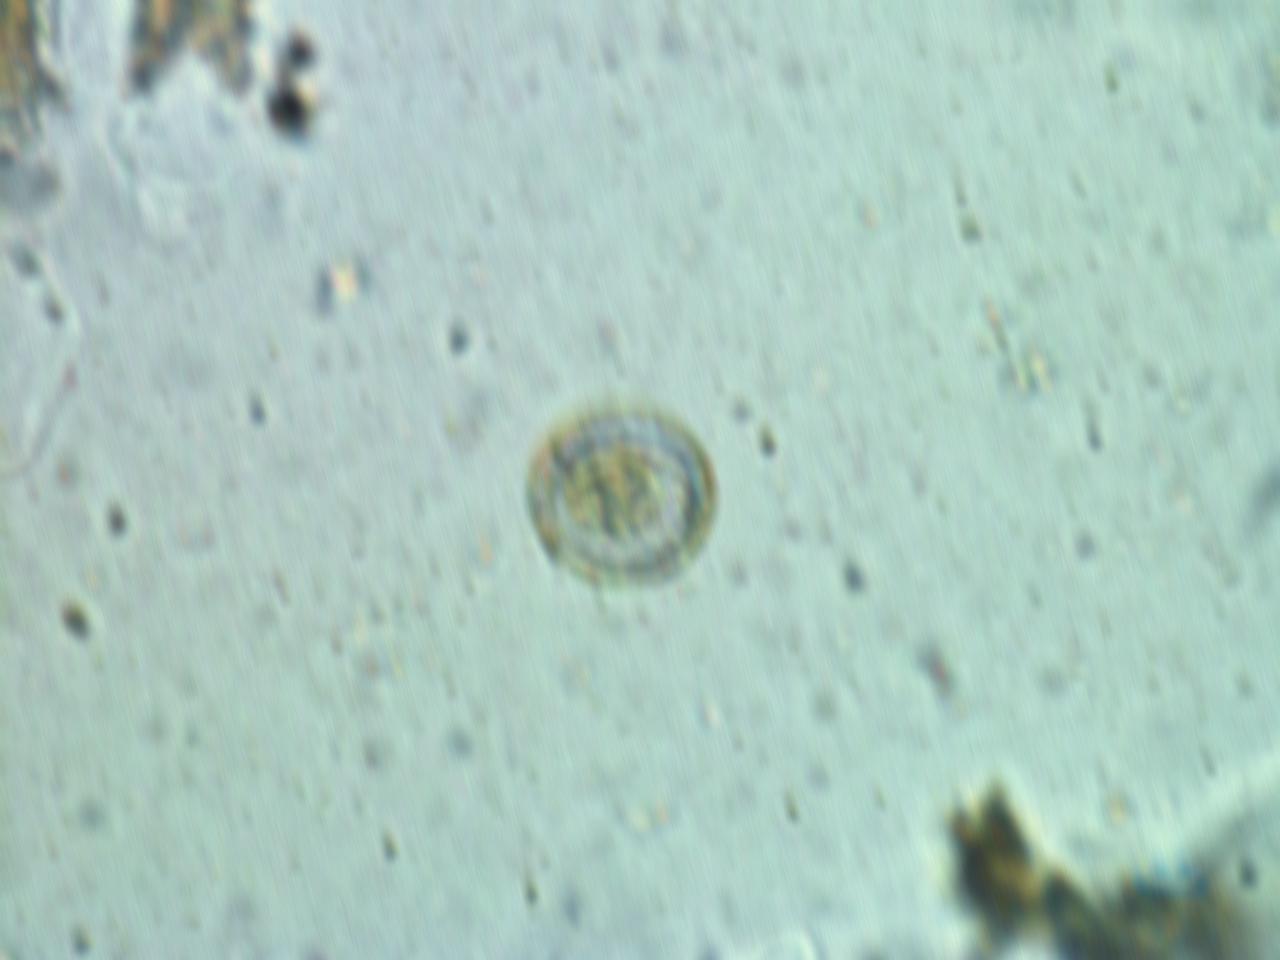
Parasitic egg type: Hymenolepis nana